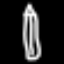
Label: pencil